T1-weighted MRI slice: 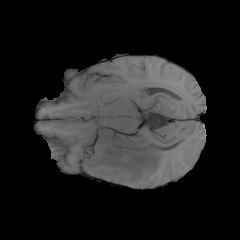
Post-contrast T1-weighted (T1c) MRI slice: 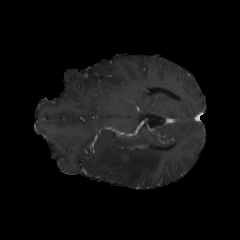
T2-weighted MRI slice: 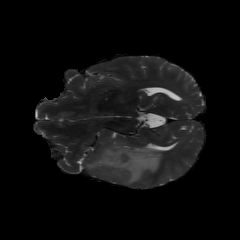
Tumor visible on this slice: yes